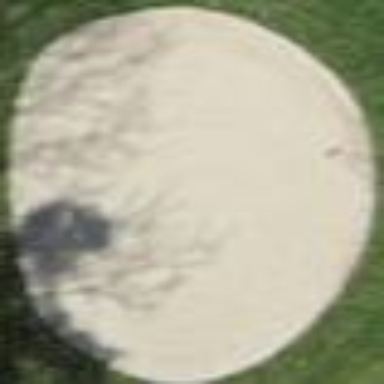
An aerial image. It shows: Sand bunker on golf course.